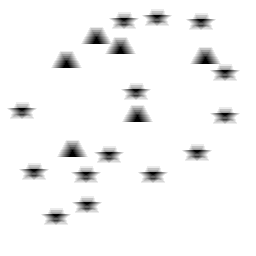
Squares: 0
Triangles: 6
Stars: 14
Total shapes: 20